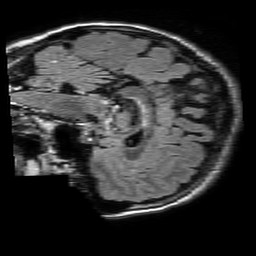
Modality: FLAIR
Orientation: sagittal
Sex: female
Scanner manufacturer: philips
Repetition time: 11 s
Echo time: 0.125 s